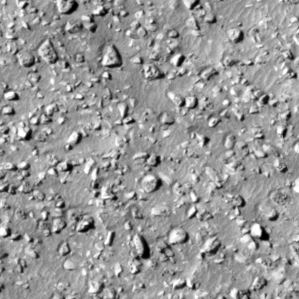
Label: non_frost